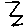
Label: zigzag